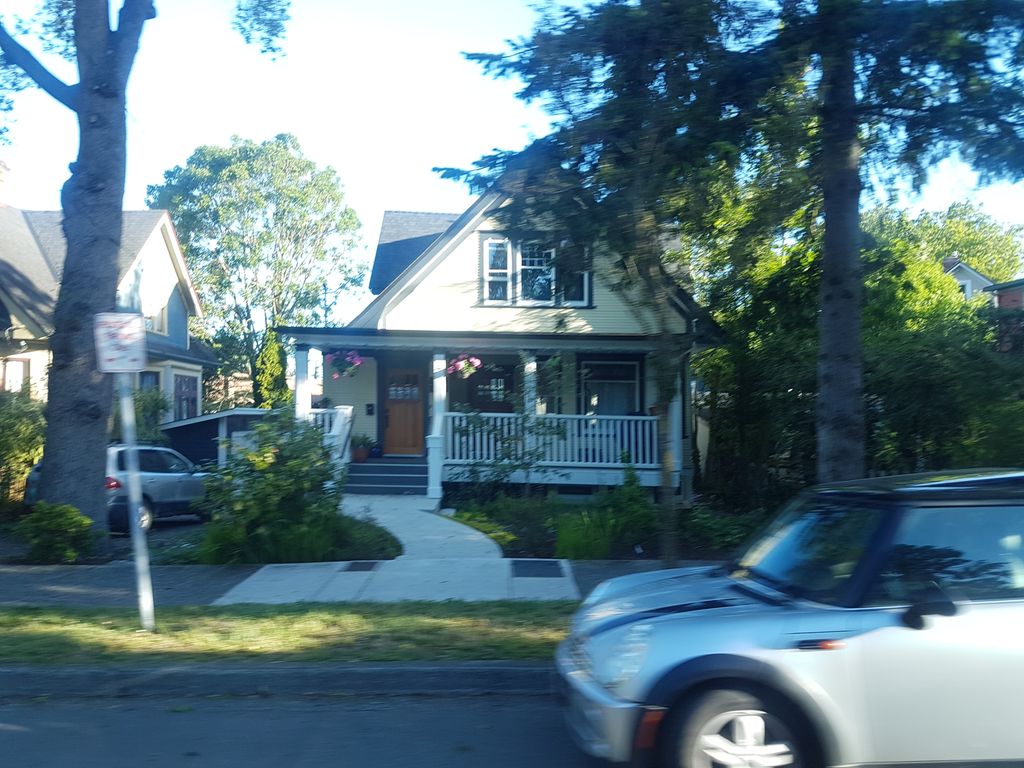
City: victoria